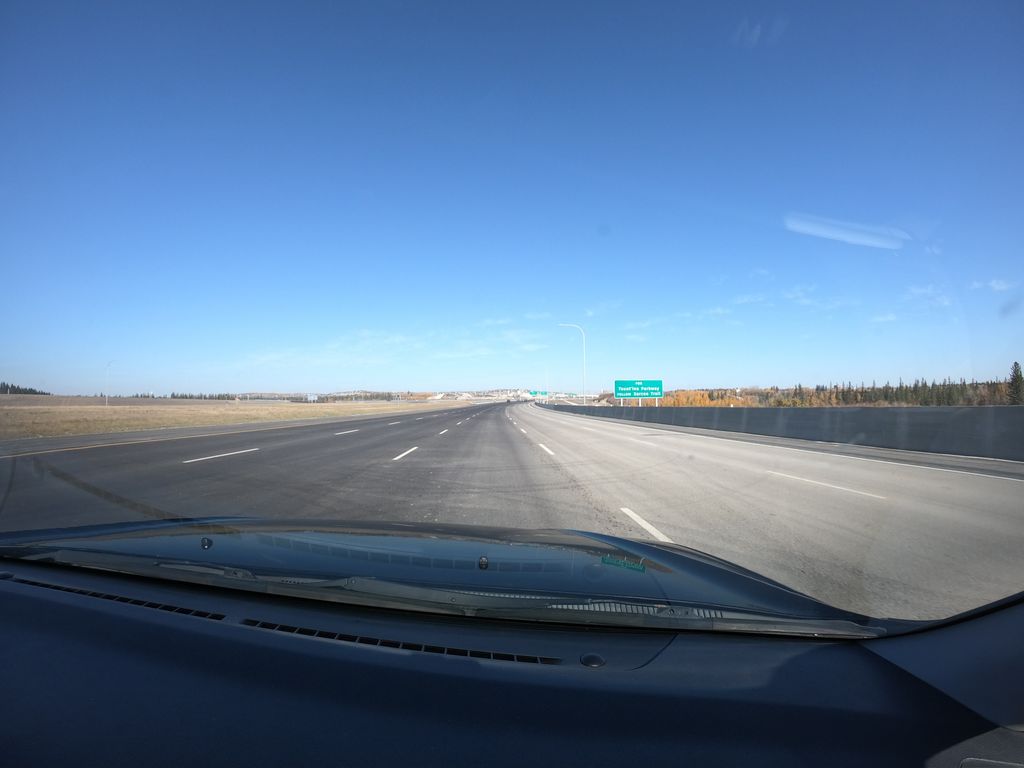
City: calgary